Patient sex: M
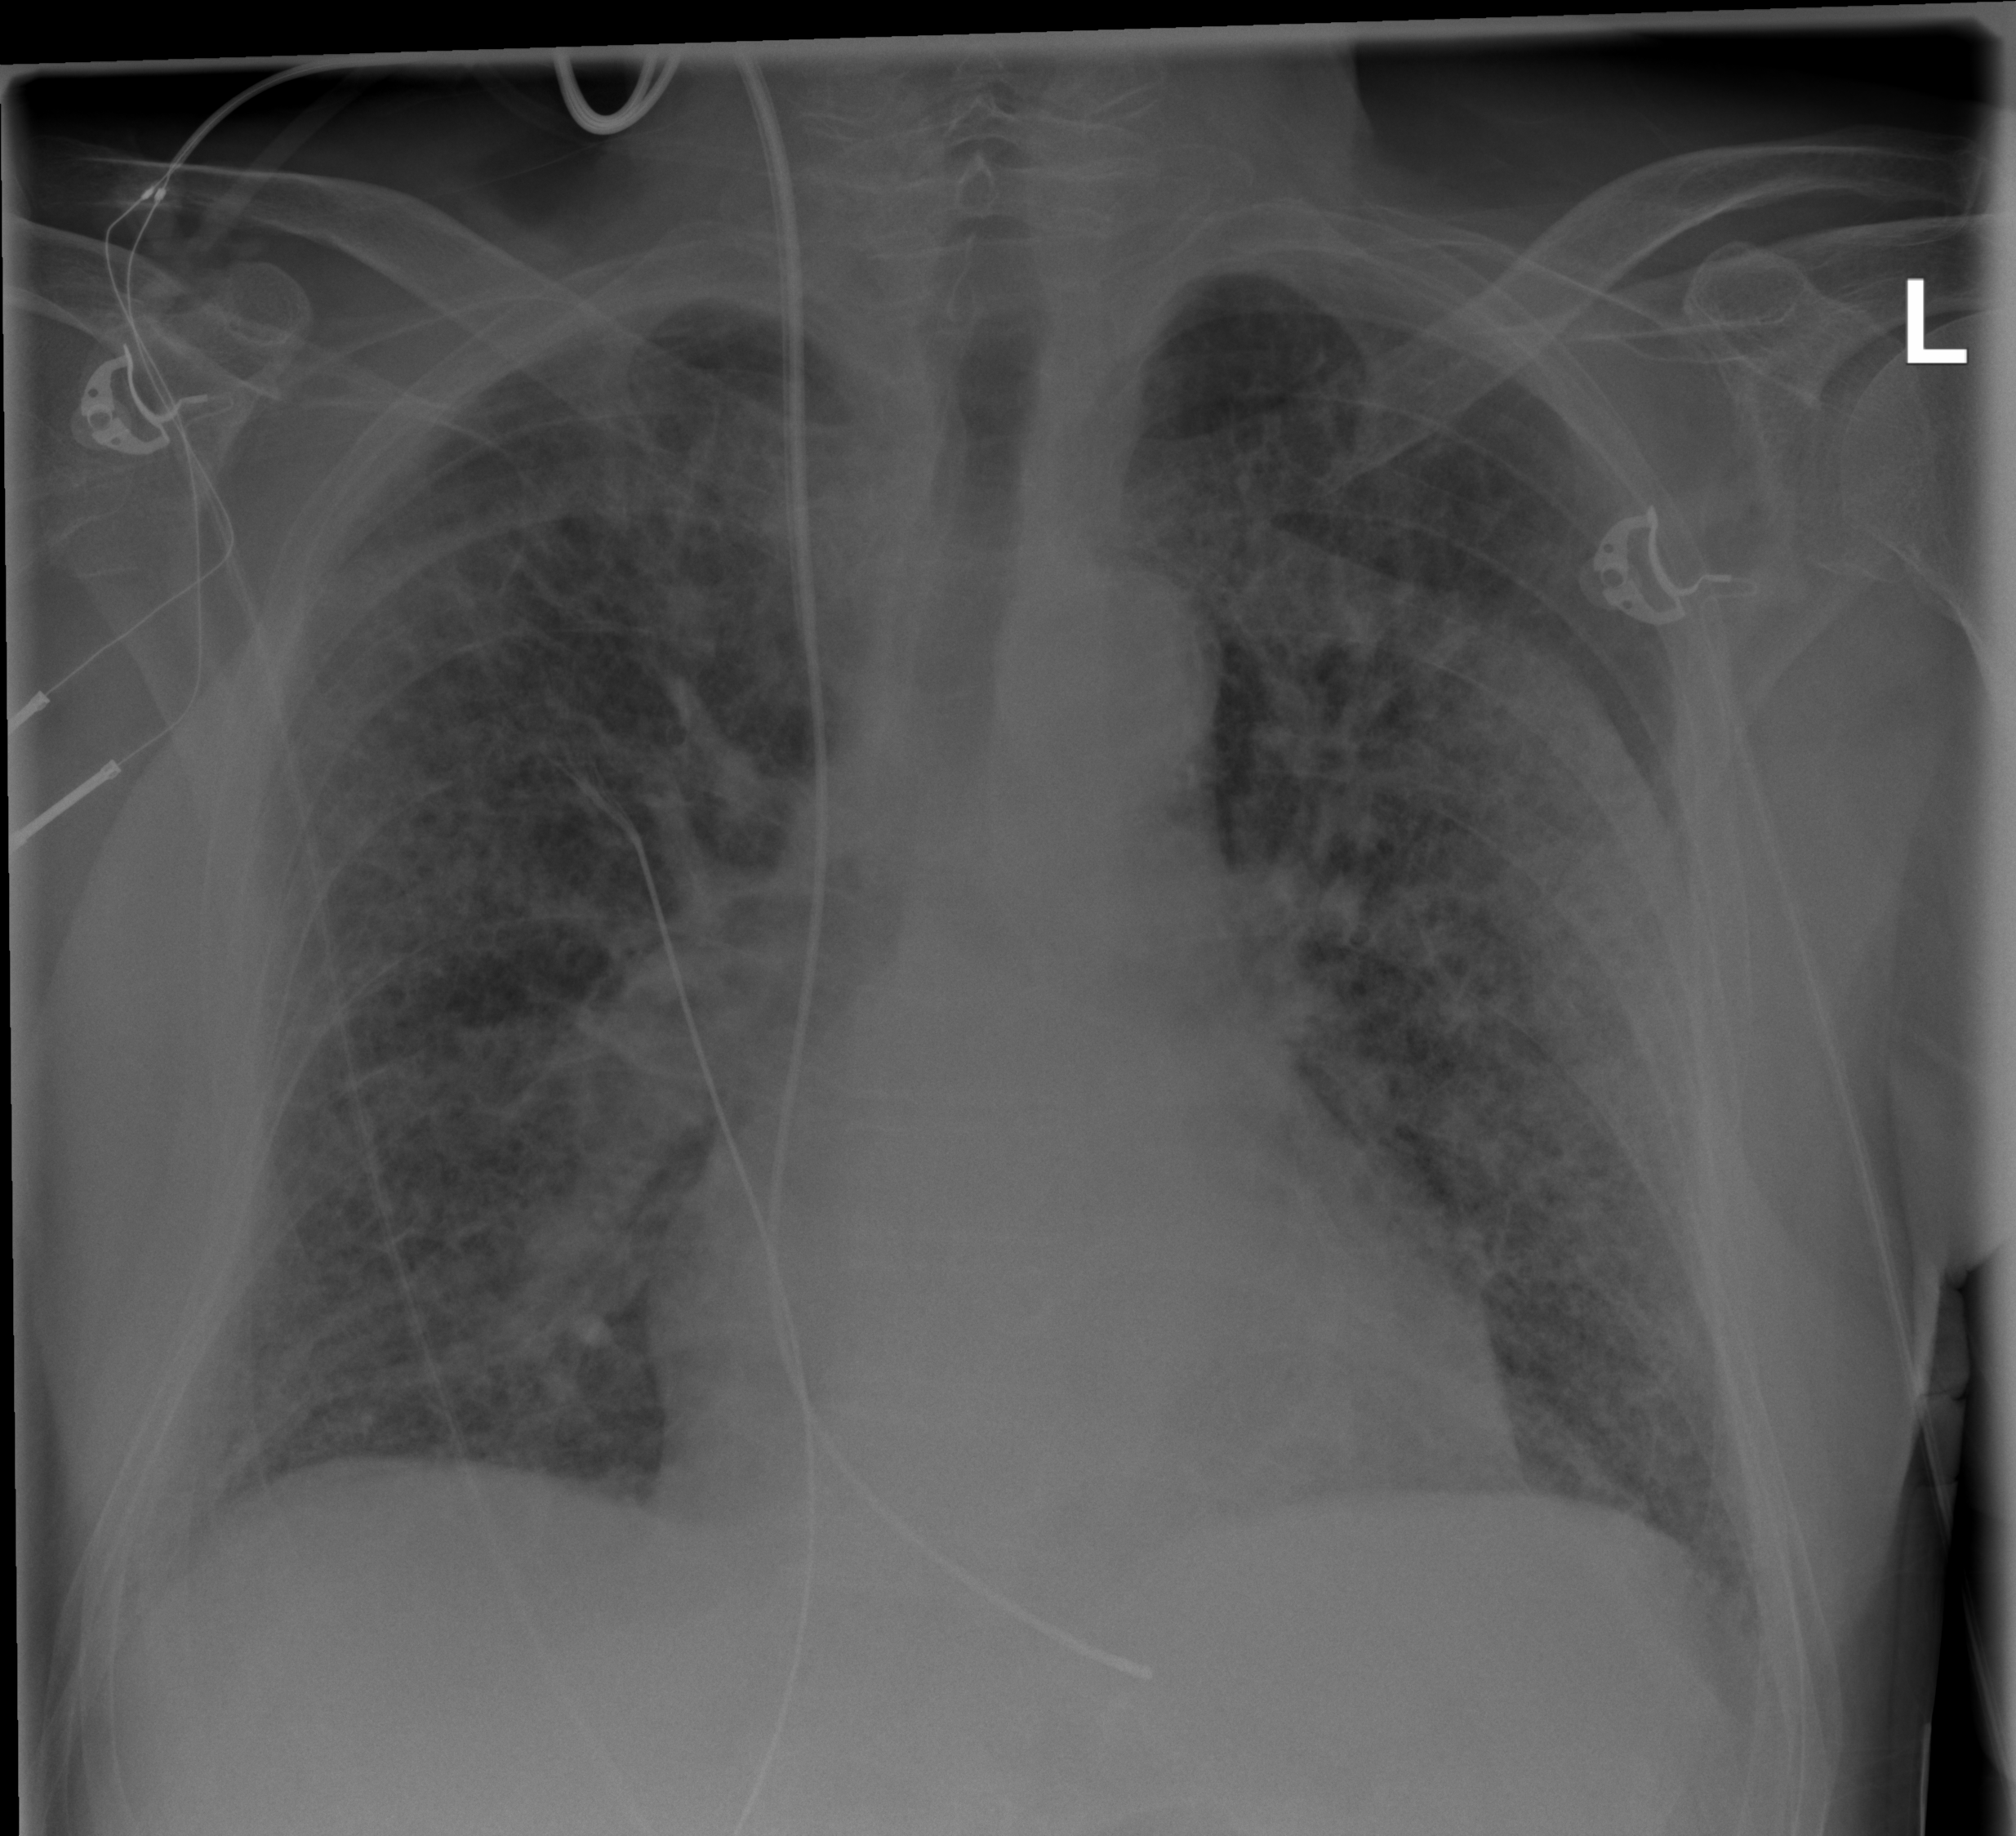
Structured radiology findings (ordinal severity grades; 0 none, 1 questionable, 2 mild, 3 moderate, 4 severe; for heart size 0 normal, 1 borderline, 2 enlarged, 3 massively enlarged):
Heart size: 0
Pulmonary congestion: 2
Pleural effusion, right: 0
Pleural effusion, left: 0
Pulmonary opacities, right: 3
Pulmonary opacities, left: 3
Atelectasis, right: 2
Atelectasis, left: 2